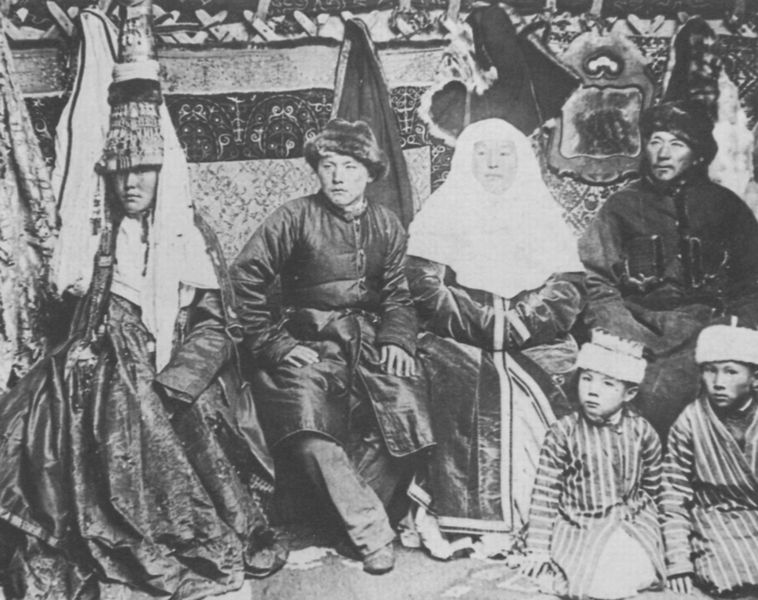
Titel: Eine kirgisische Familie in festlicher Tracht
Künstler: Russischer Photograph
Standort: Paris
Institution: Société de Géographie Française
Schlagwörter: gruppe, mann, weiß, frauen, menschen, sitzen, frau, grau, hut, kleider, männer, schwarz, blick, haube, wand, falten, mensch, hände, portrait, porträt, kalt, hütte, mantel, familie, kind, saum, kinder, kopfbedeckung, fahnen, buben, jungen, knaben, russland, kopftuch, streifen, foto, fotografie, photographie, asien, nonne, mäntel, schuh, gruppenbild, tracht, china, hochzeit, pelzmütze, pelzkappe, fellmützen, kopfschmuck, zelt, famile, kinde, sippe, mongolei, mongolen, jurte, asiaten, pelzkappen, pelzmützen, kirgisen, kirgisistan